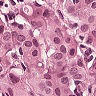
Metastatic tissue present: yes